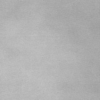
Label: dusty